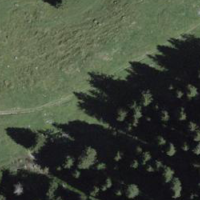
EUNIS habitat code: 43
Species observed at this site:
Calluna vulgaris